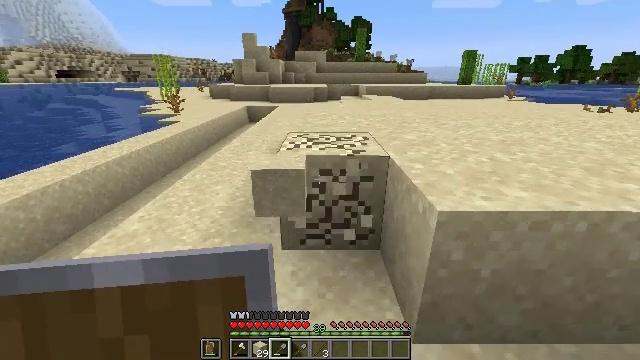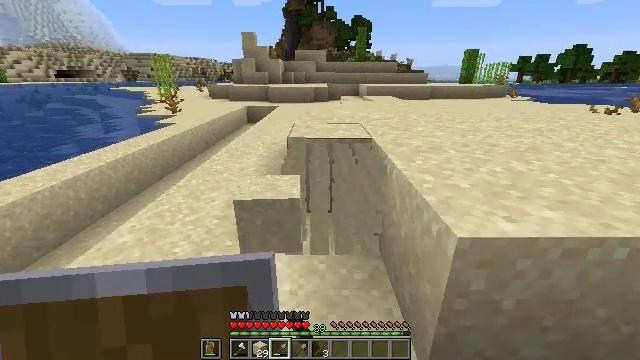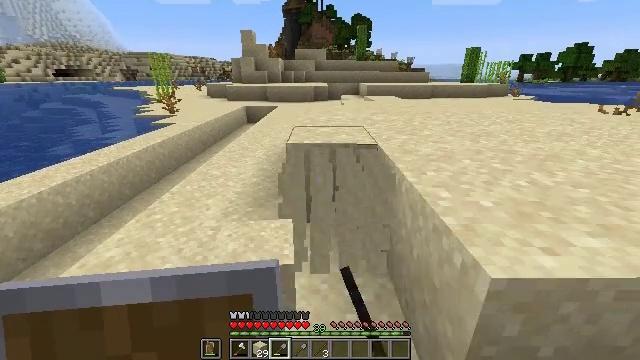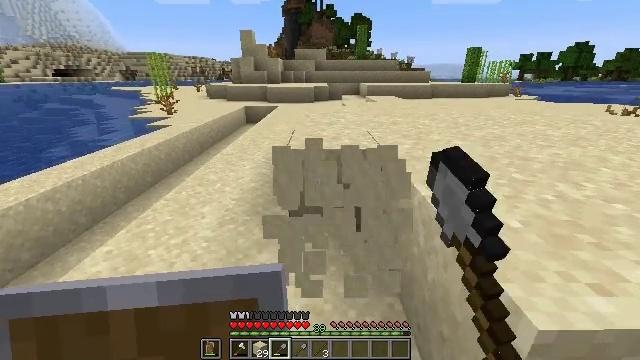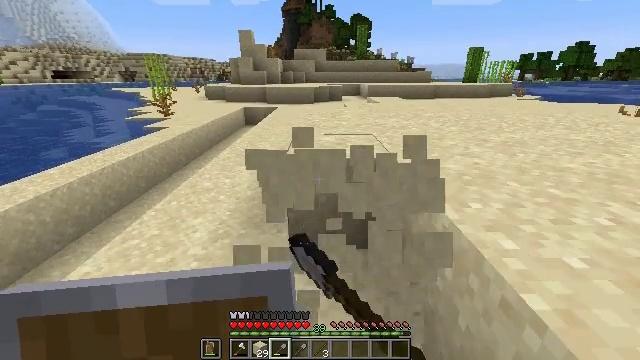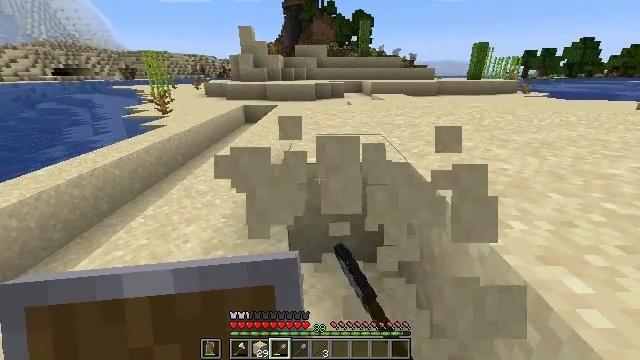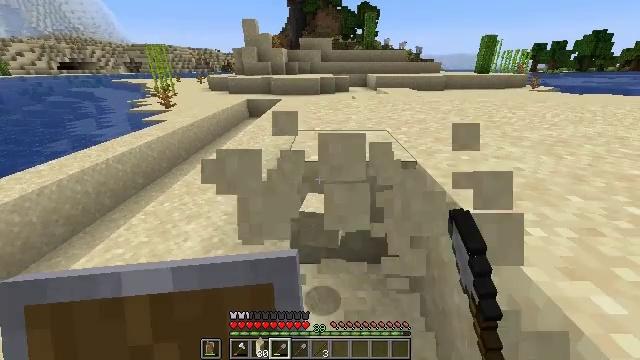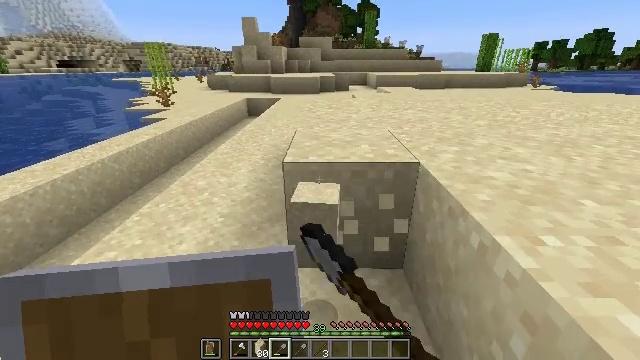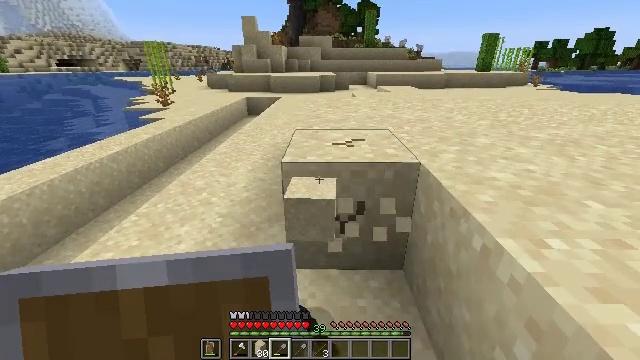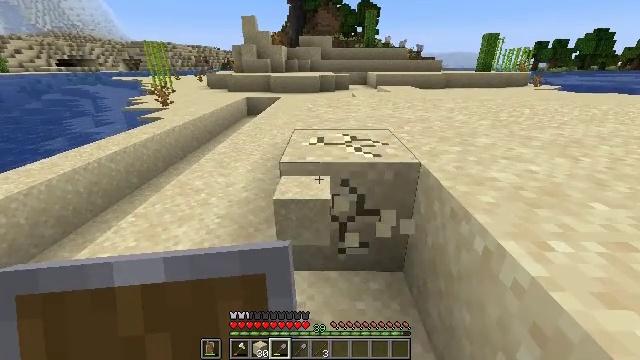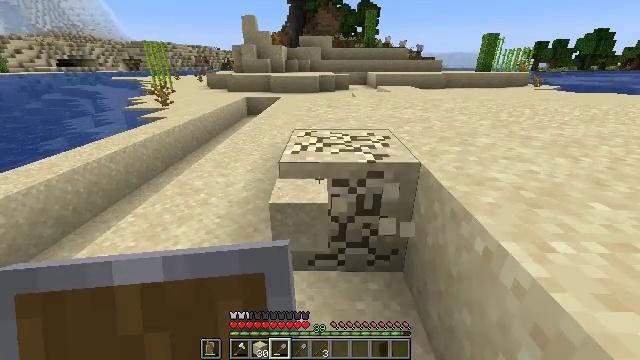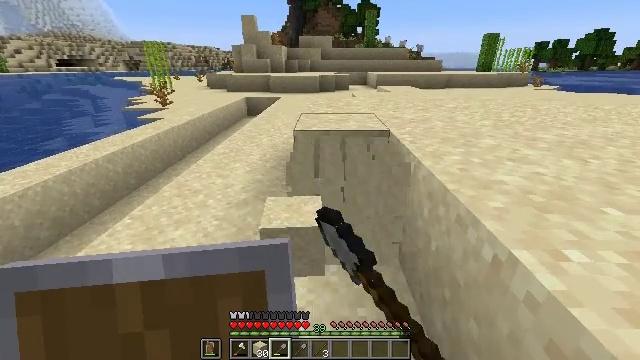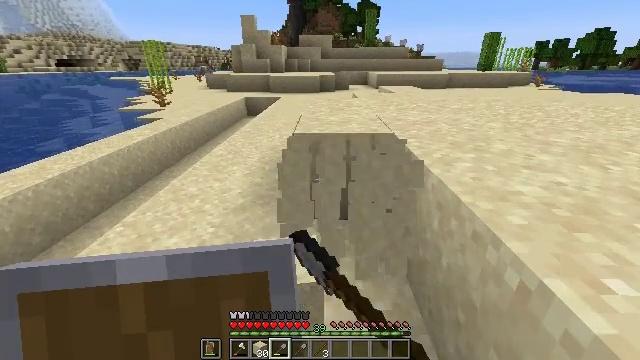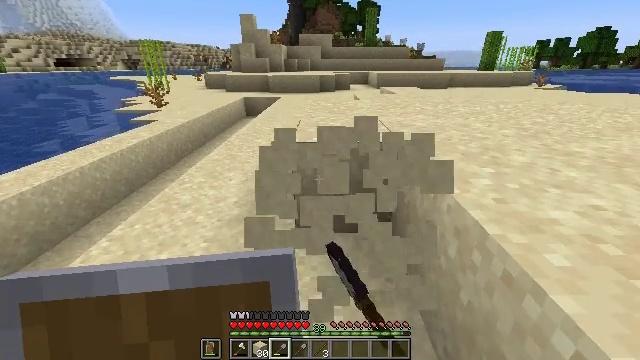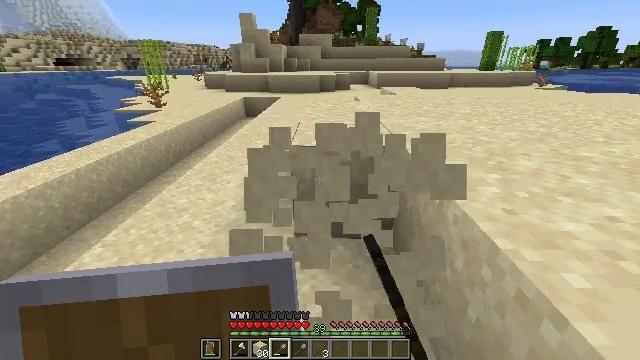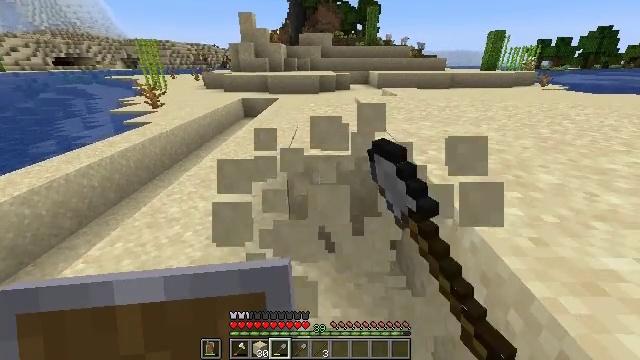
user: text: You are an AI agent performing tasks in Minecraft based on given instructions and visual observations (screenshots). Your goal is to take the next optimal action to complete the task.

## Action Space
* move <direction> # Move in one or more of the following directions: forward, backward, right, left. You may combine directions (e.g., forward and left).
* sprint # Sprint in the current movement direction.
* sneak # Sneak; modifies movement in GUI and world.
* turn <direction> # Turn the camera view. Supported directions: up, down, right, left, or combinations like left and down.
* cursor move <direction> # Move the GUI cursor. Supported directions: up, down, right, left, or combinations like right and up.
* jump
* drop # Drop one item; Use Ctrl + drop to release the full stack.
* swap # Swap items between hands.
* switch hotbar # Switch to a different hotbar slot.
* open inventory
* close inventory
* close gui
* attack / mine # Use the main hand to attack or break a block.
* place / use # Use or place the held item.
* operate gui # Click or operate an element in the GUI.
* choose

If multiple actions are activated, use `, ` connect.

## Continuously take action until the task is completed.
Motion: motion action
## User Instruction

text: Break the sand block.
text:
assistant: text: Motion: move forward, attack / mine
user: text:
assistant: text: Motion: move forward, attack / mine
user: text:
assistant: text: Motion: move forward, attack / mine
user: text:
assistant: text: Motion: move forward, attack / mine
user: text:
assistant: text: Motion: move forward, attack / mine
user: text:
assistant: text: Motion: turn down, attack / mine
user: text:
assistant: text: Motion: attack / mine
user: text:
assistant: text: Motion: attack / mine
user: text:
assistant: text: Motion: attack / mine
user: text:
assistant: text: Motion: attack / mine
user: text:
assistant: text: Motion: move forward, attack / mine
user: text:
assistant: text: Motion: move forward, attack / mine
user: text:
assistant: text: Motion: move forward, attack / mine
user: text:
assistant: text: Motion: move forward, attack / mine
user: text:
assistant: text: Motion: move forward, attack / mine
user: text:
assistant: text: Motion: move forward, turn right, attack / mine
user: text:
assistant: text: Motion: move forward, turn right, attack / mine
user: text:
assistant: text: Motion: attack / mine
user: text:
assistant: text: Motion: attack / mine
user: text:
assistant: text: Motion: attack / mine
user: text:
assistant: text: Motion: attack / mine
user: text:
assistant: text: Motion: move forward, attack / mine
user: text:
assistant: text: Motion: move forward, attack / mine
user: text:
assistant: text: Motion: move forward, attack / mine
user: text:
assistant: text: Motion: move forward, attack / mine
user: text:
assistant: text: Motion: move forward, attack / mine
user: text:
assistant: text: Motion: move forward, attack / mine
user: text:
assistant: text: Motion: attack / mine
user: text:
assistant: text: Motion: attack / mine
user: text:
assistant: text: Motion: attack / mine